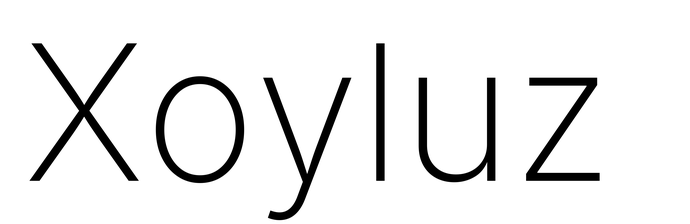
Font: Inter_ExtraLight